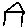
Label: house